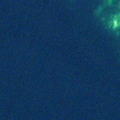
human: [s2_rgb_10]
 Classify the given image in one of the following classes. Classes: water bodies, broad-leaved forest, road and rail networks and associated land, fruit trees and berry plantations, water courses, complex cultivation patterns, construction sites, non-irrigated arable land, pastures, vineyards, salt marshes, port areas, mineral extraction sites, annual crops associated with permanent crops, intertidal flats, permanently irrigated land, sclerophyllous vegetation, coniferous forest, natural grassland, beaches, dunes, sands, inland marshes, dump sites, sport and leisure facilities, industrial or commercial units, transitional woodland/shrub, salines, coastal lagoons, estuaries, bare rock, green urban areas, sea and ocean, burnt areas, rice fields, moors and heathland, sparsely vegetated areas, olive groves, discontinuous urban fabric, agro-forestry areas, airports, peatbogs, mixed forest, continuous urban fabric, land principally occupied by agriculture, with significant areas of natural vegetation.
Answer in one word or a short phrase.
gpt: sea and ocean